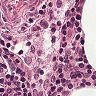
Metastatic tissue present: no